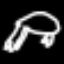
Label: frog